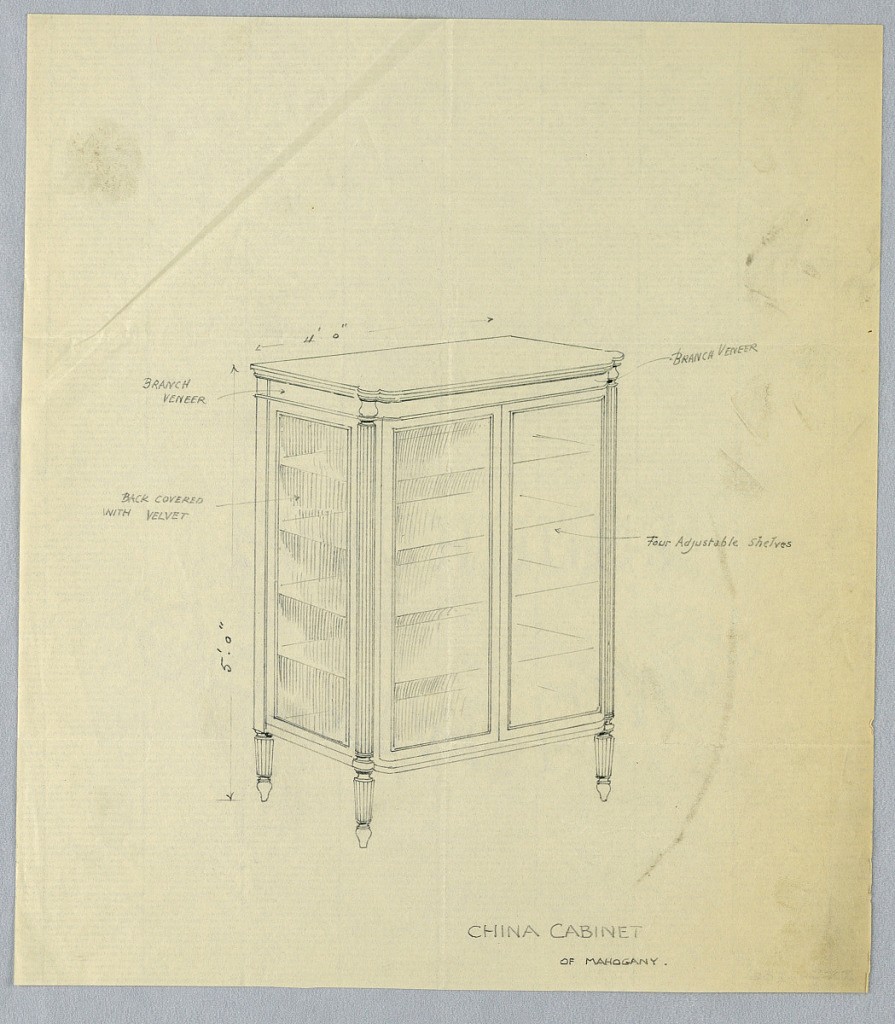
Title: Design for China Cabinet in Mahogany on Pear-Shaped Feet
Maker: A.N. Davenport Co.
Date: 1900–05
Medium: Graphite on thin cream paper
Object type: Drawing
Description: Rectangular china cabinet with molded top and glass doors, having 4 adjustable shelves; raised on 4 fluted and tapering columnar legs terminating in pear-shaped feet.